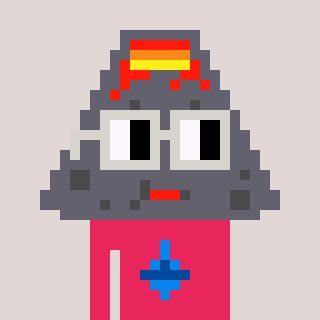
a pixel art character with square light gray glasses, a volcano-shaped head and a redpinkish-colored body on a warm background